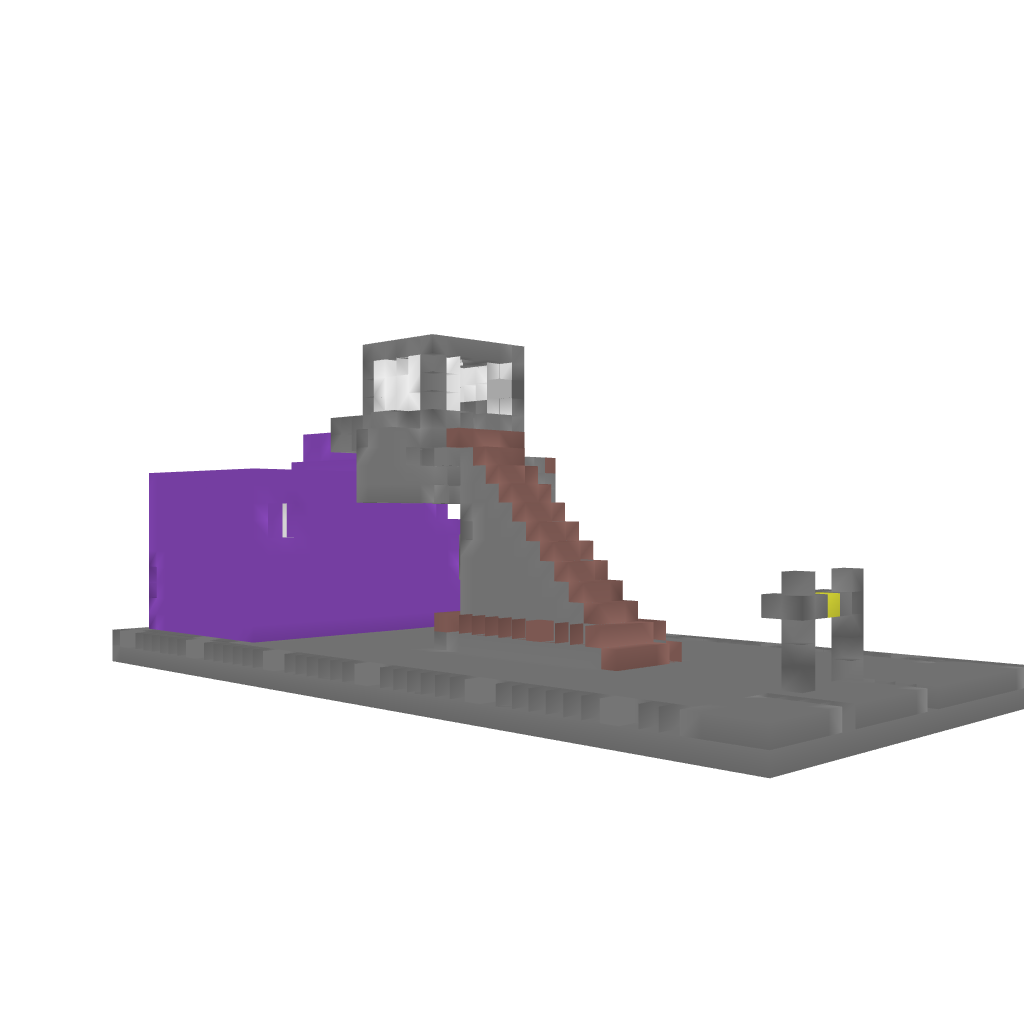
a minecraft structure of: TNT Repeating Cannon bad low quality